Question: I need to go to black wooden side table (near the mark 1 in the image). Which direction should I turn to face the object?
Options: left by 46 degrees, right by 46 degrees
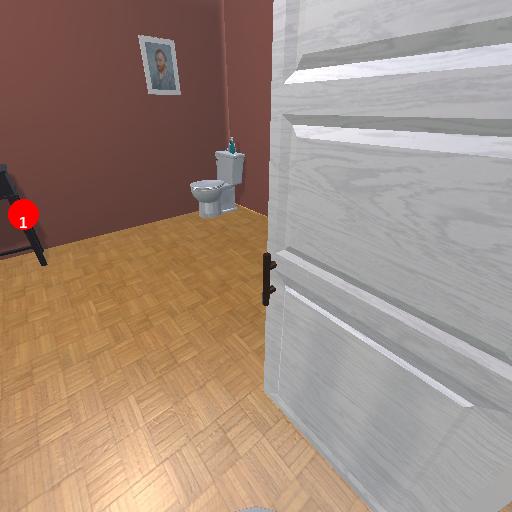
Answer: left by 46 degrees